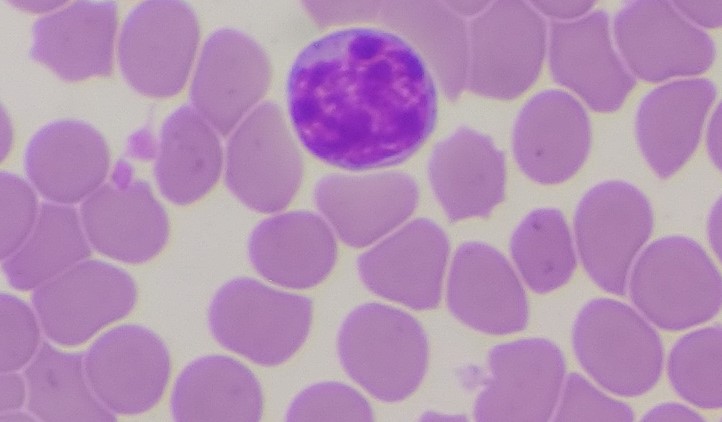
White blood cell type: Lymphocyte